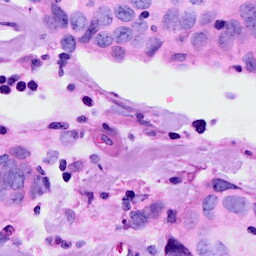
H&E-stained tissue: Breast